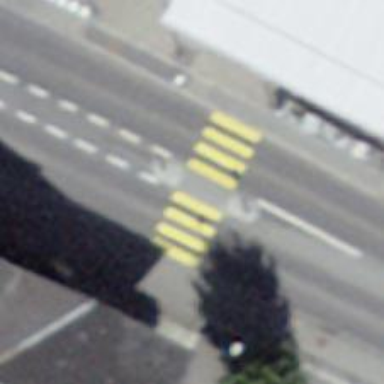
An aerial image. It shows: Crossing road.